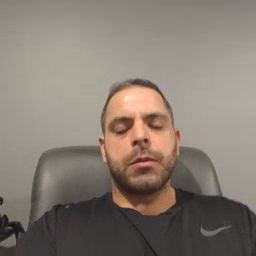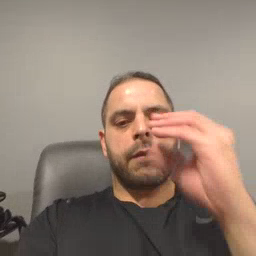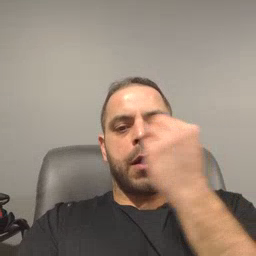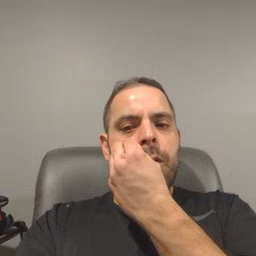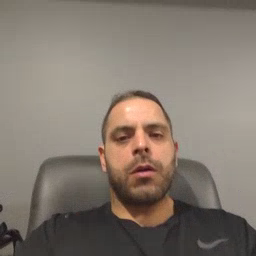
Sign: flower